Aerial crown-view tile of a tropical tree (Barro Colorado Island, Panama), acquired 20250124:
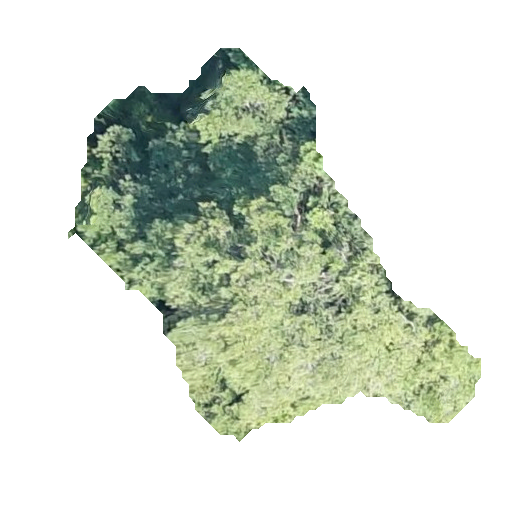
Species: Terminalia amazonia
GBIF accepted scientific name: Terminalia amazonica
Crown area: 129.027 m²